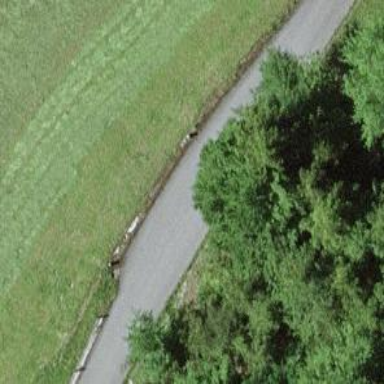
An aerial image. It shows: Passing place on the road.